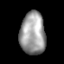
Tissue: lung
Cell type: T cells
Senescence score: 0.1754
Nuclear area (px): 1062
Mean DAPI intensity: 155.561